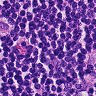
Metastatic tissue present: yes